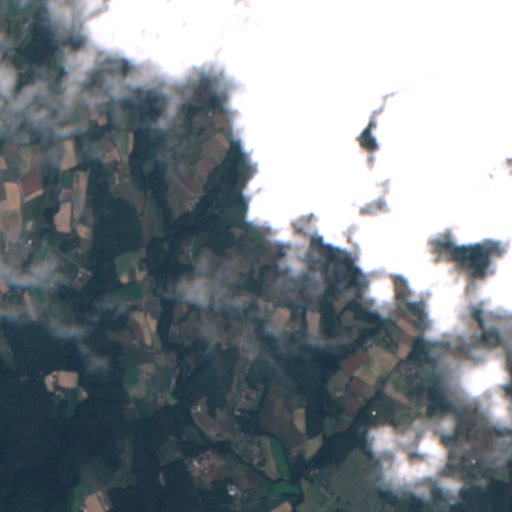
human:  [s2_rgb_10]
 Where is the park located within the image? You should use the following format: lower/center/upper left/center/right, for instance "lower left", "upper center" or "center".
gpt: The park is located in the lower center of the image.
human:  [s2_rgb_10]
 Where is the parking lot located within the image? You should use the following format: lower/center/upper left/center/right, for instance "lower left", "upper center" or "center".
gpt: The parking lot is located in the upper left of the image.
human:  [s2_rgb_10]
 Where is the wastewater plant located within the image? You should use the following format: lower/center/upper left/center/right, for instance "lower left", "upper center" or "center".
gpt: The wastewater plant is located in the upper left of the image.
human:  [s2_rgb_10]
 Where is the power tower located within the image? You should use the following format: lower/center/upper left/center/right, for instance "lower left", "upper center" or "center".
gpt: There is no power tower in the image.